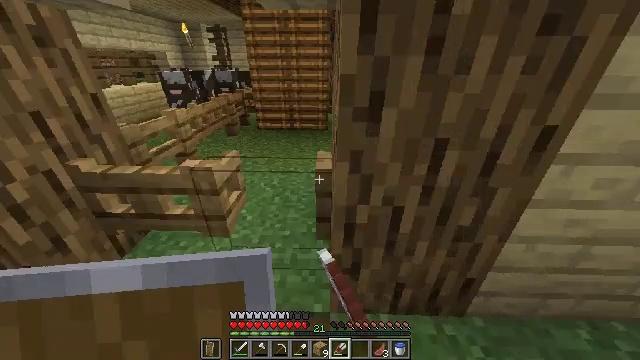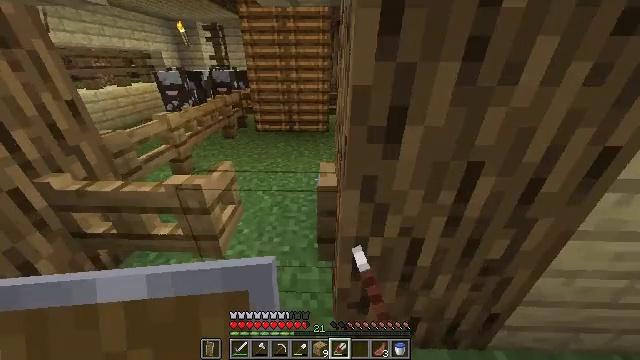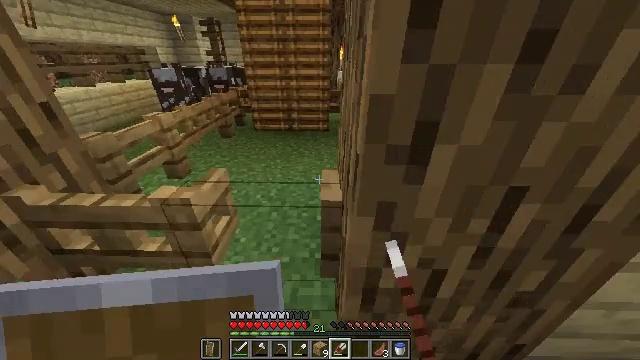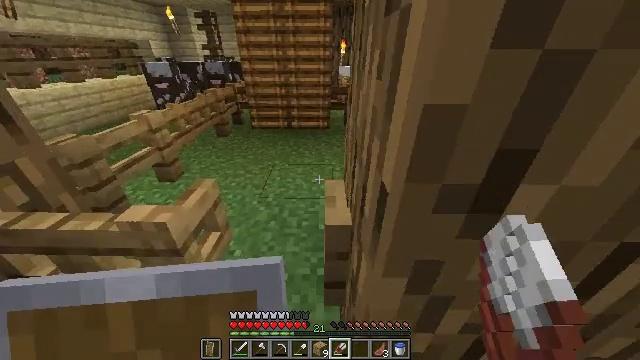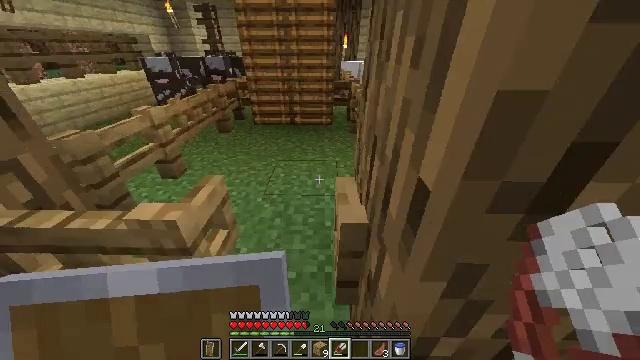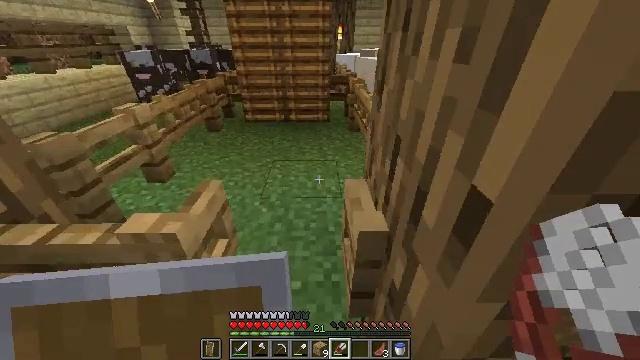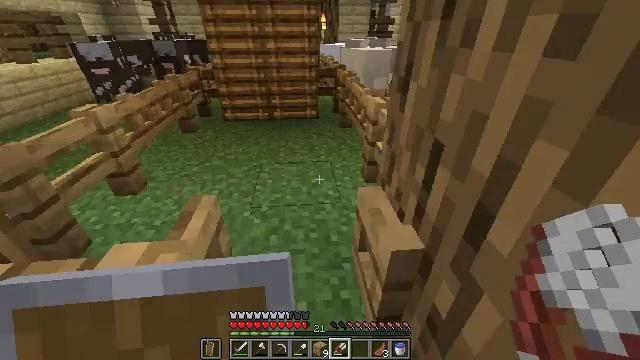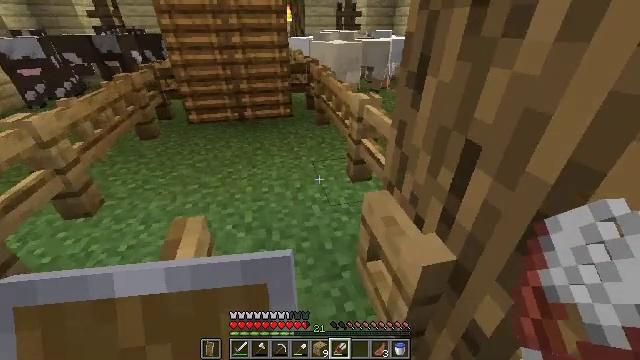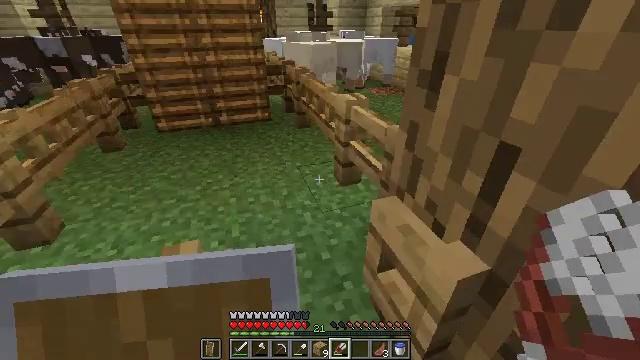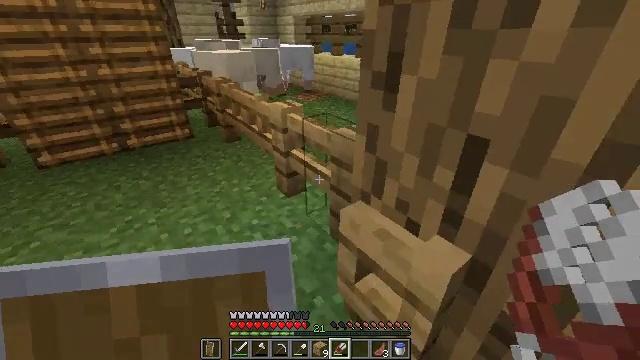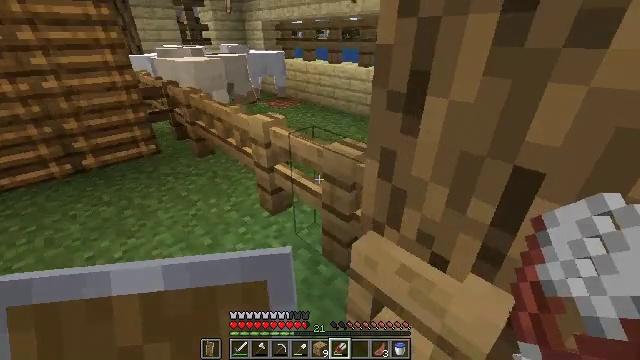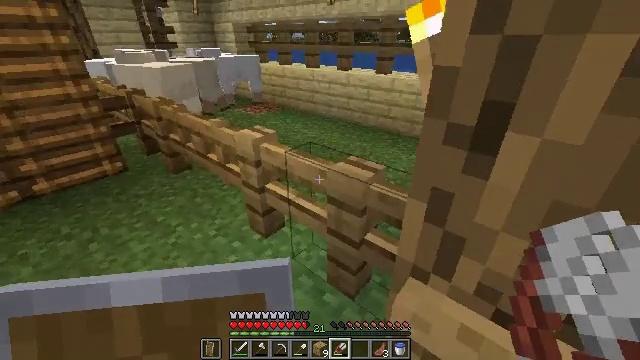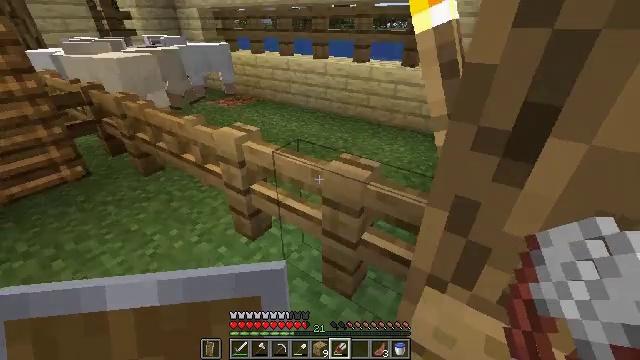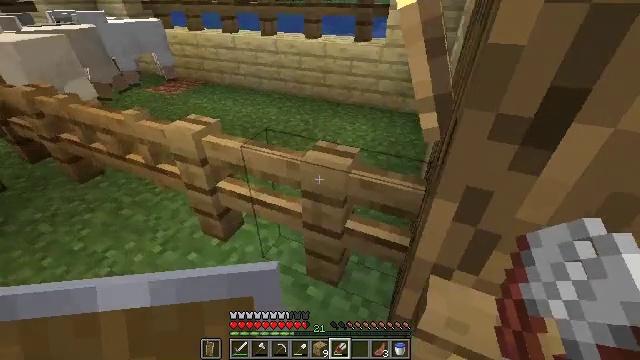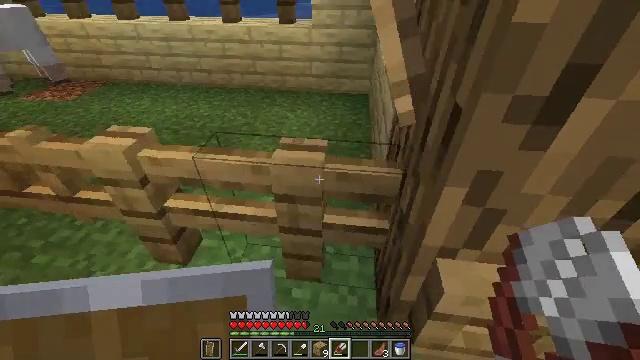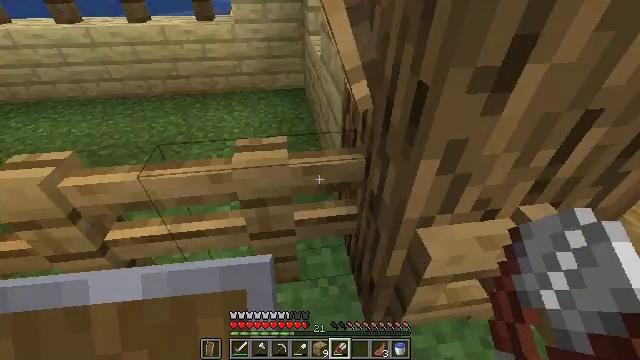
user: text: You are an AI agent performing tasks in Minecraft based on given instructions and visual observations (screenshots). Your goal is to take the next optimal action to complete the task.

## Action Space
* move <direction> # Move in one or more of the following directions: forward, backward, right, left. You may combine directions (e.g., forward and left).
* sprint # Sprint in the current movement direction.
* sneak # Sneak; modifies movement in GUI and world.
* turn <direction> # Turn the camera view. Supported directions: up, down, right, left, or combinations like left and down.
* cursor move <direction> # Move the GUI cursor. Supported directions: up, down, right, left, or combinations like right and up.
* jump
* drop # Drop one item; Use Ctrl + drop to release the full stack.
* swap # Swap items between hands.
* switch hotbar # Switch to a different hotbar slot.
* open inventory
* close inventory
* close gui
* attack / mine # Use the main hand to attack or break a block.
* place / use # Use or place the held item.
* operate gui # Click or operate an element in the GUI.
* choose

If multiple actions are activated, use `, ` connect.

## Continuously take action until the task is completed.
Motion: motion action
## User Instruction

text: Create a white carpet using wool.
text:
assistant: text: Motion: move forward
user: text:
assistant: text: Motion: move forward
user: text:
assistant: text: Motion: move forward, turn down
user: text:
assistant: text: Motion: move forward and move left, turn down
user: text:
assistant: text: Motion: move forward and move left, turn right
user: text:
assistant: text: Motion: move forward and move left, turn right
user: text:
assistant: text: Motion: move forward and move left, turn right
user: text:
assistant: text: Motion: move forward and move left, turn right
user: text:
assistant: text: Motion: move forward and move left, turn right and up
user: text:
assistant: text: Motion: move forward and move left, turn right and up
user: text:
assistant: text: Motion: move forward and move left, turn right
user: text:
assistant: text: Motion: move forward and move left, turn right and down
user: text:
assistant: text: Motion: move forward and move left, turn right and down
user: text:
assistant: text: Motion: turn right and down
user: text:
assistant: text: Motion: turn right
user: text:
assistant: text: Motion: turn right and down
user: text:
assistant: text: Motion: turn right and down
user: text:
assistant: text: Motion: turn right and down
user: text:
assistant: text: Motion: turn right and down
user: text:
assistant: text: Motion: turn right
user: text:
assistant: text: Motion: turn right
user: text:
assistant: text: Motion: turn right
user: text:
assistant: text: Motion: no_op
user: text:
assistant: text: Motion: use / place
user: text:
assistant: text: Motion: use / place
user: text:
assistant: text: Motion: turn left and up
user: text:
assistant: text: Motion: turn left
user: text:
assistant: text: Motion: turn left
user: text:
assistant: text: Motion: move left, turn left and up
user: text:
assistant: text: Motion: move left, turn left and up